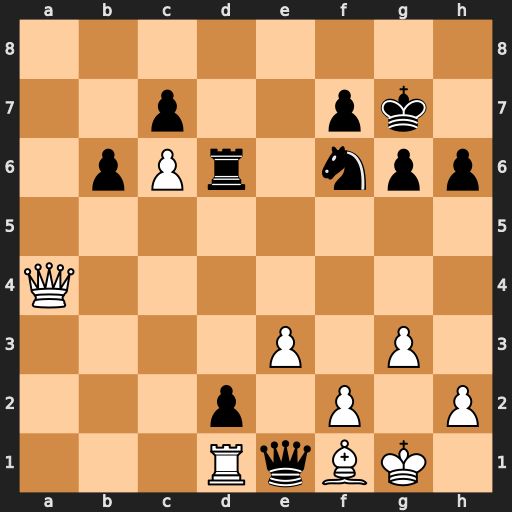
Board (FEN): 8/2p2pk1/1pPr1npp/8/Q7/4P1P1/3p1P1P/3RqBK1
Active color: w
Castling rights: -
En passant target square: -
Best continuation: Qa1 Qxd1 Qxd1 Ne4 Qa1+ Kh7 Be2